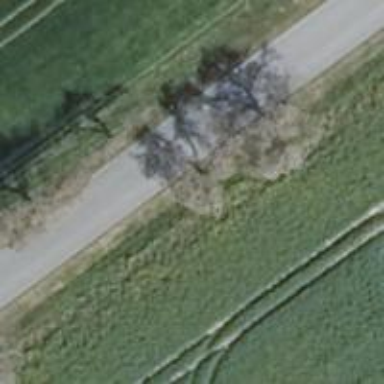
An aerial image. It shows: Deciduous broadleaved tree.